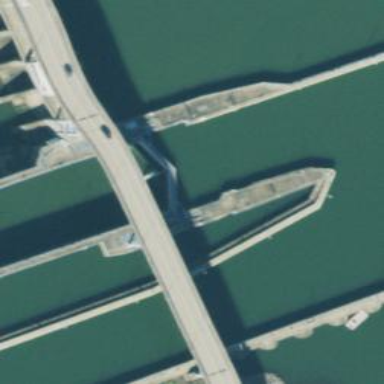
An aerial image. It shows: Lock gate along waterway.